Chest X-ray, AP view. Patient: 66 years old, sex F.
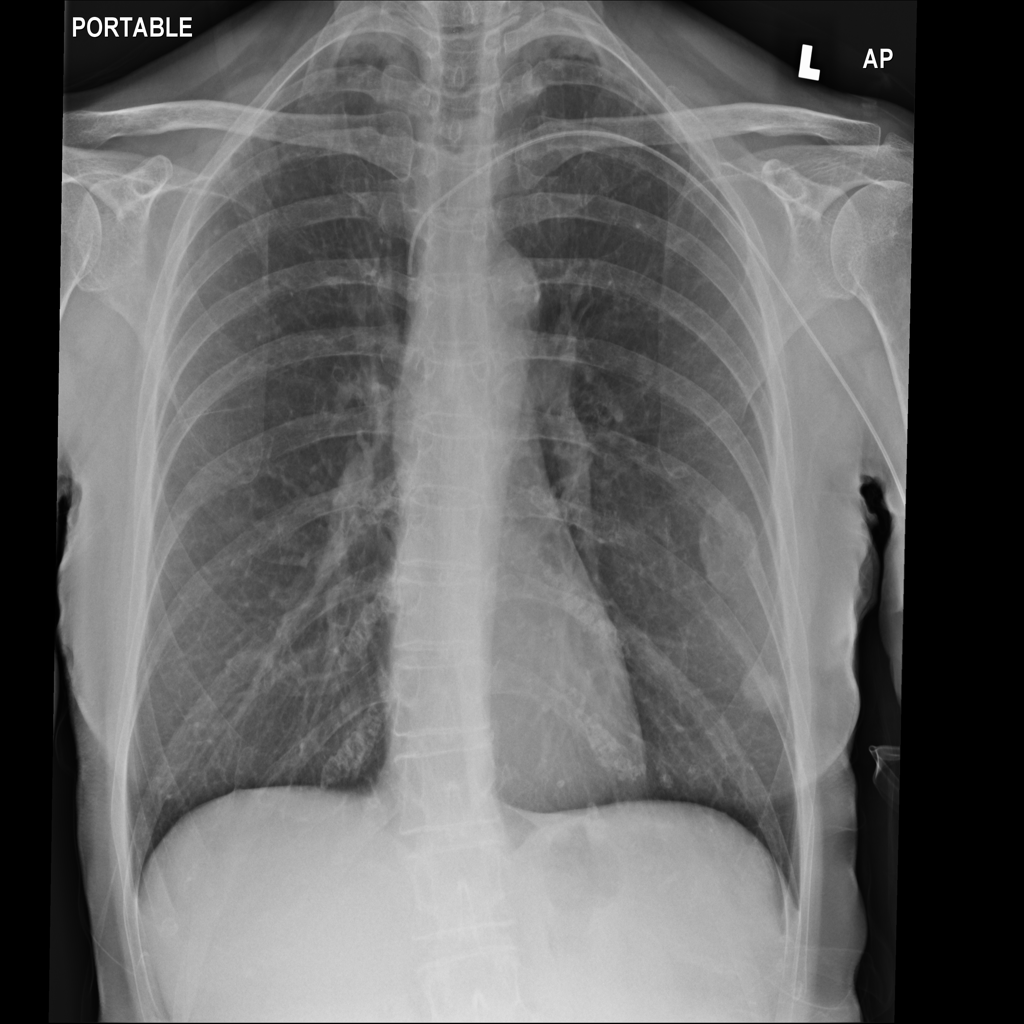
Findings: No Finding